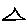
Label: triangle